Question: I'm trying to search an smart way to create curves like the next one (using Unity3d 2D part (without using mesh collider))) , but i didn't found one

Any help would be appreciated.
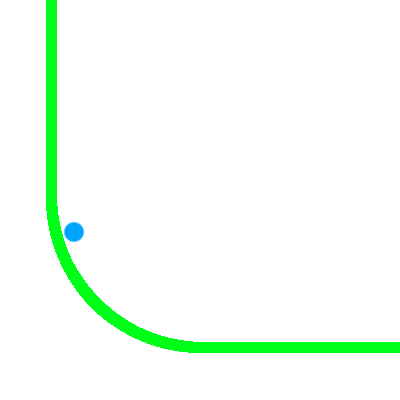
Answer: seeing that the last answer (removed) doesn't fit what i want. I have made myself using Bezier curves between 2 points and EdgeCollider2D.
'''
using UnityEngine;
using System.Collections;
using System.Collections.Generic;
[RequireComponent (typeof (EdgeCollider2D))]
public class BezierCollider2D : MonoBehaviour
{
public Vector2 firstPoint;
public Vector2 secondPoint;
public Vector2 handlerFirstPoint;
public Vector2 handlerSecondPoint;
public int pointsQuantity;
Vector3 CalculateBezierPoint(float t,Vector3 p0,Vector3 handlerP0,Vector3 handlerP1,Vector3 p1)
{
float u = 1.0f - t;
float tt = t * t;
float uu = u * u;
float uuu = uu * u;
float ttt = tt * t;
Vector3 p = uuu * p0; //first term
p += 3f * uu * t * handlerP0; //second term
p += 3f * u * tt * handlerP1; //third term
p += ttt * p1; //fourth term
return p;
}
public Vector2[] calculate2DPoints()
{
List<Vector2> points = new List<Vector2>();
points.Add(firstPoint);
for(int i=1;i<pointsQuantity;i++)
{
points.Add(CalculateBezierPoint((1f/pointsQuantity)*i,firstPoint,handlerFirstPoint,handlerSecondPoint,secondPoint));
}
points.Add(secondPoint);
return points.ToArray();
}
'''
}
'''
using UnityEngine;
using UnityEditor;
using System.Collections;
[CustomEditor(typeof(BezierCollider2D))]
public class BezierCollider2DEditor : Editor
{
BezierCollider2D bezierCollider;
EdgeCollider2D edgeCollider;
int lastPointsQuantity = 0;
Vector2 lastFirstPoint = Vector2.zero;
Vector2 lastHandlerFirstPoint = Vector2.zero;
Vector2 lastSecondPoint = Vector2.zero;
Vector2 lastHandlerSecondPoint = Vector2.zero;
public override void OnInspectorGUI()
{
bezierCollider = (BezierCollider2D) target;
edgeCollider = bezierCollider.GetComponent<EdgeCollider2D>();
if (edgeCollider != null)
{
bezierCollider.pointsQuantity = EditorGUILayout.IntField ("curve points",bezierCollider.pointsQuantity, GUILayout.MinWidth(100));
bezierCollider.firstPoint = EditorGUILayout.Vector2Field ("first point",bezierCollider.firstPoint, GUILayout.MinWidth(100));
bezierCollider.handlerFirstPoint = EditorGUILayout.Vector2Field ("handler first Point",bezierCollider.handlerFirstPoint, GUILayout.MinWidth(100));
bezierCollider.secondPoint = EditorGUILayout.Vector2Field ("second point",bezierCollider.secondPoint, GUILayout.MinWidth(100));
bezierCollider.handlerSecondPoint = EditorGUILayout.Vector2Field ("handler secondPoint",bezierCollider.handlerSecondPoint, GUILayout.MinWidth(100));
EditorUtility.SetDirty(bezierCollider);
if (bezierCollider.pointsQuantity > 0 && !bezierCollider.firstPoint.Equals(bezierCollider.secondPoint) &&
(
lastPointsQuantity != bezierCollider.pointsQuantity ||
lastFirstPoint != bezierCollider.firstPoint ||
lastHandlerFirstPoint != bezierCollider.handlerFirstPoint ||
lastSecondPoint != bezierCollider.secondPoint ||
lastHandlerSecondPoint != bezierCollider.handlerSecondPoint
))
{
edgeCollider.points = bezierCollider.calculate2DPoints();
}
}
}
}
'''
Sample:

'''
using UnityEngine;
using System.Collections.Generic;
[RequireComponent (typeof (EdgeCollider2D))]
public class BezierCollider2D : MonoBehaviour
{
public Vector2 firstPoint;
public Vector2 secondPoint;
public Vector2 handlerFirstPoint;
public Vector2 handlerSecondPoint;
public int pointsQuantity;
Vector3 CalculateBezierPoint(float t,Vector3 p0,Vector3 handlerP0,Vector3 handlerP1,Vector3 p1)
{
float u = 1.0f - t;
float tt = t * t;
float uu = u * u;
float uuu = uu * u;
float ttt = tt * t;
Vector3 p = uuu * p0; //first term
p += 3f * uu * t * handlerP0; //second term
p += 3f * u * tt * handlerP1; //third term
p += ttt * p1; //fourth term
return p;
}
public Vector2[] calculate2DPoints()
{
List<Vector2> points = new List<Vector2>();
points.Add(firstPoint);
for(int i=1;i<pointsQuantity;i++)
{
points.Add(CalculateBezierPoint((1f/pointsQuantity)*i,firstPoint,handlerFirstPoint,handlerSecondPoint,secondPoint));
}
points.Add(secondPoint);
return points.ToArray();
}
}
'''
'''
using UnityEngine;
using UnityEditor;
[CustomEditor(typeof(BezierCollider2D))]
public class BezierCollider2DEditor : Editor
{
BezierCollider2D bezierCollider;
EdgeCollider2D edgeCollider;
int lastPointsQuantity = 0;
Vector2 lastFirstPoint = Vector2.zero;
Vector2 lastHandlerFirstPoint = Vector2.zero;
Vector2 lastSecondPoint = Vector2.zero;
Vector2 lastHandlerSecondPoint = Vector2.zero;
public override void OnInspectorGUI()
{
bezierCollider = (BezierCollider2D) target;
edgeCollider = bezierCollider.GetComponent<EdgeCollider2D>();
if (edgeCollider.hideFlags != HideFlags.HideInInspector)
{
edgeCollider.hideFlags = HideFlags.HideInInspector;
}
if (edgeCollider != null)
{
bezierCollider.pointsQuantity = EditorGUILayout.IntField ("curve points",bezierCollider.pointsQuantity, GUILayout.MinWidth(100));
bezierCollider.firstPoint = EditorGUILayout.Vector2Field ("first point",bezierCollider.firstPoint, GUILayout.MinWidth(100));
bezierCollider.handlerFirstPoint = EditorGUILayout.Vector2Field ("handler first Point",bezierCollider.handlerFirstPoint, GUILayout.MinWidth(100));
bezierCollider.secondPoint = EditorGUILayout.Vector2Field ("second point",bezierCollider.secondPoint, GUILayout.MinWidth(100));
bezierCollider.handlerSecondPoint = EditorGUILayout.Vector2Field ("handler secondPoint",bezierCollider.handlerSecondPoint, GUILayout.MinWidth(100));
EditorUtility.SetDirty(bezierCollider);
if (bezierCollider.pointsQuantity > 0 && !bezierCollider.firstPoint.Equals(bezierCollider.secondPoint) &&
(
lastPointsQuantity != bezierCollider.pointsQuantity ||
lastFirstPoint != bezierCollider.firstPoint ||
lastHandlerFirstPoint != bezierCollider.handlerFirstPoint ||
lastSecondPoint != bezierCollider.secondPoint ||
lastHandlerSecondPoint != bezierCollider.handlerSecondPoint
))
{
lastPointsQuantity = bezierCollider.pointsQuantity;
lastFirstPoint = bezierCollider.firstPoint;
lastHandlerFirstPoint = bezierCollider.handlerFirstPoint;
lastSecondPoint = bezierCollider.secondPoint;
lastHandlerSecondPoint = bezierCollider.handlerSecondPoint;
edgeCollider.points = bezierCollider.calculate2DPoints();
}
}
}
void OnSceneGUI ()
{
if (bezierCollider != null)
{
Handles.color = Color.grey;
Handles.DrawLine(bezierCollider.transform.position+(Vector3)bezierCollider.handlerFirstPoint,bezierCollider.transform.position+(Vector3)bezierCollider.firstPoint);
Handles.DrawLine(bezierCollider.transform.position+(Vector3)bezierCollider.handlerSecondPoint,bezierCollider.transform.position+(Vector3)bezierCollider.secondPoint);
bezierCollider.firstPoint = Handles.FreeMoveHandle(bezierCollider.transform.position+((Vector3)bezierCollider.firstPoint),Quaternion.identity,0.04f*HandleUtility.GetHandleSize(bezierCollider.transform.position+((Vector3)bezierCollider.firstPoint)),Vector3.zero,Handles.DotCap) - bezierCollider.transform.position;
bezierCollider.secondPoint = Handles.FreeMoveHandle(bezierCollider.transform.position+((Vector3)bezierCollider.secondPoint),Quaternion.identity,0.04f*HandleUtility.GetHandleSize(bezierCollider.transform.position+((Vector3)bezierCollider.secondPoint)),Vector3.zero,Handles.DotCap) - bezierCollider.transform.position;
bezierCollider.handlerFirstPoint = Handles.FreeMoveHandle(bezierCollider.transform.position+((Vector3)bezierCollider.handlerFirstPoint),Quaternion.identity,0.04f*HandleUtility.GetHandleSize(bezierCollider.transform.position+((Vector3)bezierCollider.handlerFirstPoint)),Vector3.zero,Handles.DotCap) - bezierCollider.transform.position;
bezierCollider.handlerSecondPoint = Handles.FreeMoveHandle(bezierCollider.transform.position+((Vector3)bezierCollider.handlerSecondPoint),Quaternion.identity,0.04f*HandleUtility.GetHandleSize(bezierCollider.transform.position+((Vector3)bezierCollider.handlerSecondPoint)),Vector3.zero,Handles.DotCap) - bezierCollider.transform.position;
if (GUI.changed)
{
EditorUtility.SetDirty (target);
}
}
}
}
'''
<URL>
Enjoy it.